Question: How to select all elements except the one hovered and add a filter (like blur or brightness)
like this

I have tried
'.class:hover *:not(.class:hover)'
this is not working.
And if using the parent div, filter is overlay. How can I solve this?
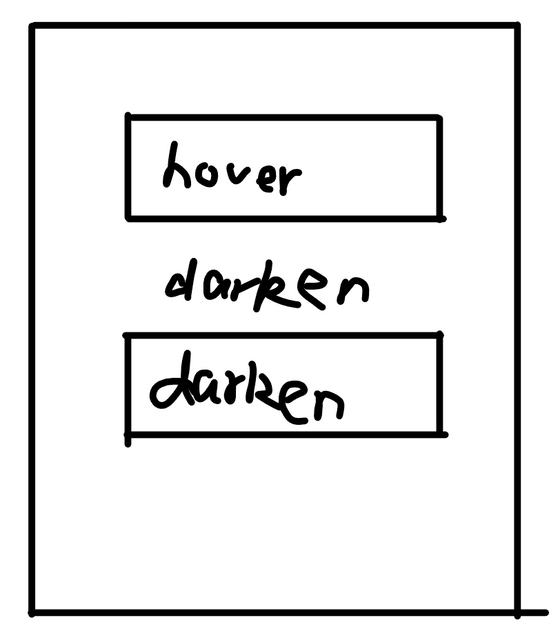
Answer: Here is on 'hover' of 'Child' Element rest of 'Child' is filter
'''
.parent .child:not(:hover) {
color:#00ffff;
-webkit-filter: grayscale(1);
-moz-filter: grayscale(1);
-ms-filter: grayscale(1);
filter: grayscale(1);
opacity: .75;
}
'''
'''
<div class="parent">
<div class="child">Child 1</div>
<div class="child">Child 2</div>
<div class="child">Child 3</div>
</div>
'''
and using parent 'Hover'
'''
.parent:hover .child:not(:hover) {
color:#00ffff;
-webkit-filter: grayscale(1);
-moz-filter: grayscale(1);
-ms-filter: grayscale(1);
filter: grayscale(1);
opacity: .75;
}
'''
'''
<div class="parent">
<div class="child">Child 1</div>
<div class="child">Child 2</div>
<div class="child">Child 3</div>
</div>
'''